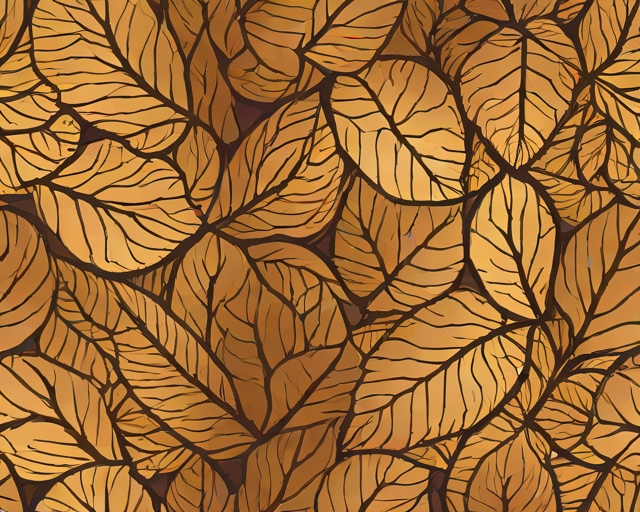
Category: Autumn